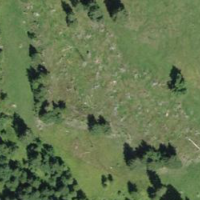
EUNIS habitat code: 23
Species observed at this site:
Turdus torquatus
Montifringilla nivalis
Carduelis citrinella